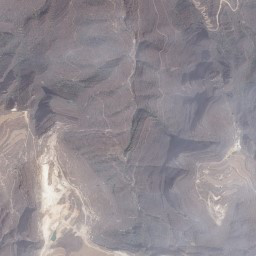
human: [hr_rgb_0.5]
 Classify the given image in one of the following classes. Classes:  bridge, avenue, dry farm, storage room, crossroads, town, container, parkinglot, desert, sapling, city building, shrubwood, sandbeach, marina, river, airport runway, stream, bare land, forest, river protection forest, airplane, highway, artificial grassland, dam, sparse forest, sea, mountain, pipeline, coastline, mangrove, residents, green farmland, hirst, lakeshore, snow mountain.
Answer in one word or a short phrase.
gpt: mountain